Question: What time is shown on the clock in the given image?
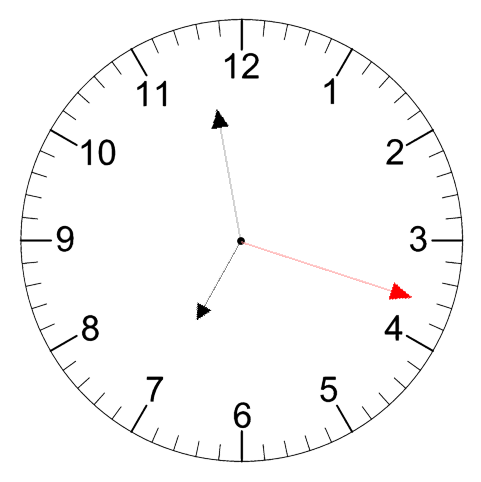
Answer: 06:58:18